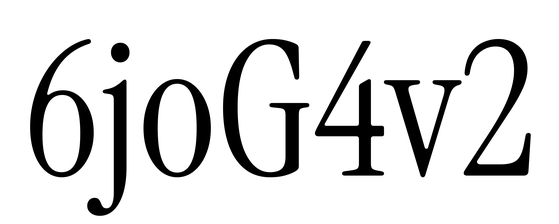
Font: InstrumentSerif-Regular